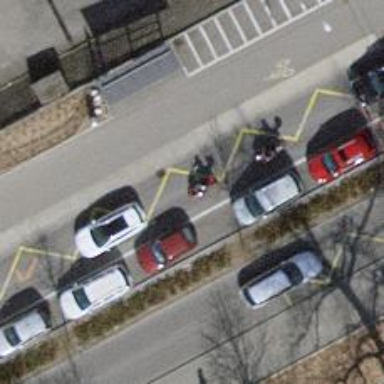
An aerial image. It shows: Bus stop for trolleybuses with designated stop position.